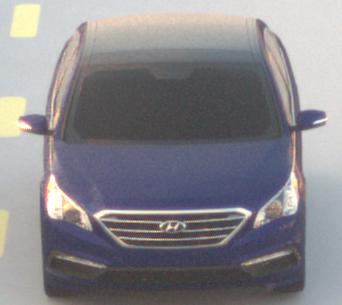
Make: Hyundai
Model: Sonata
Detailed model: Gen. 7
Model produced from: 2015
Model produced until: 2017
Doors: 4
Color: blue
Road condition: dry road
Daytime: sunrise or sunset
Contrast: medium contrast